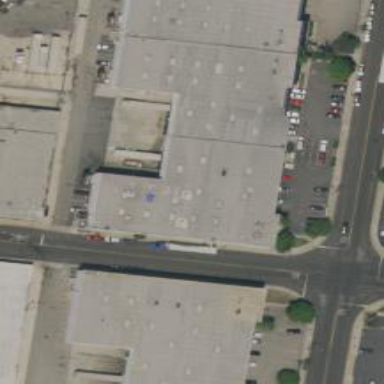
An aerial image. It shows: Warehouse building.